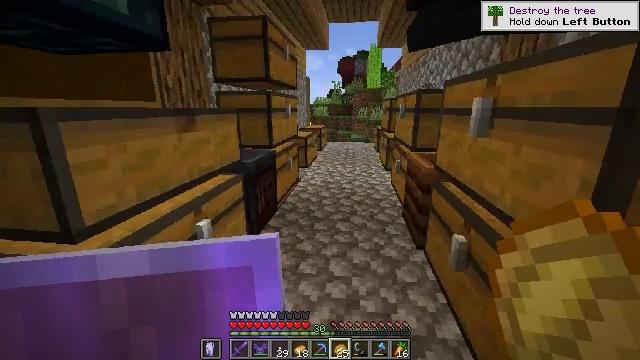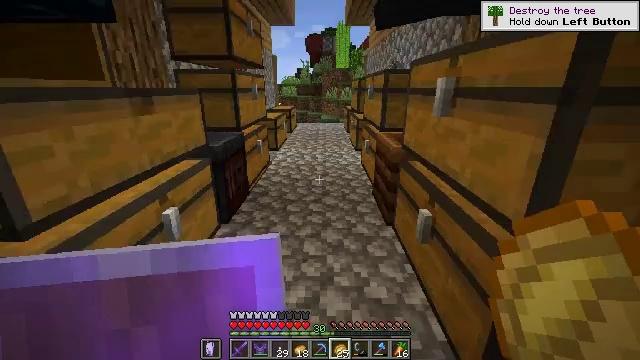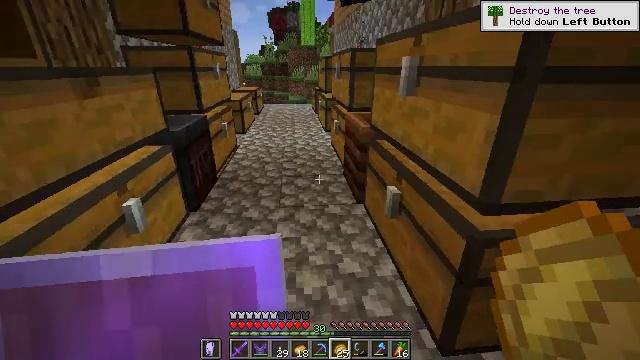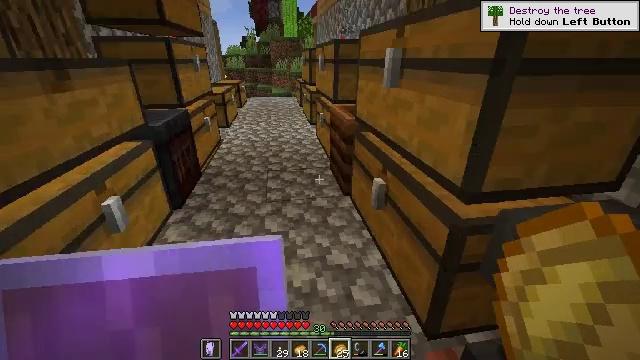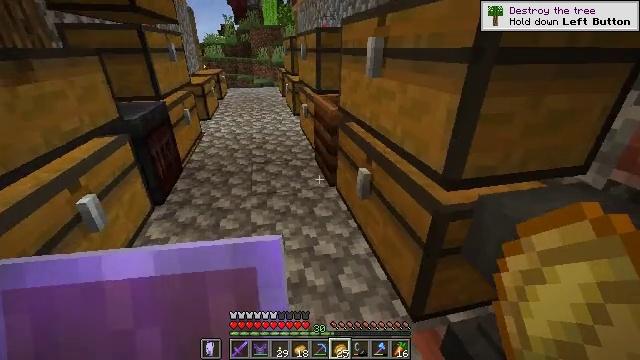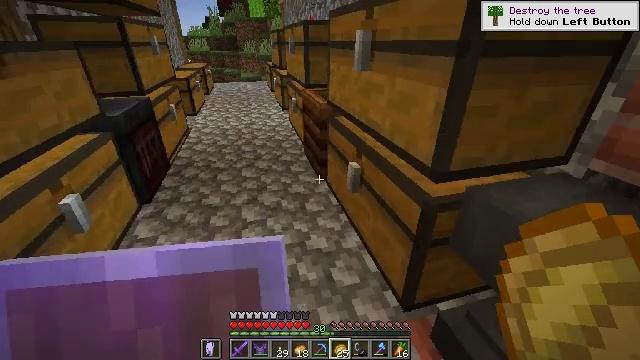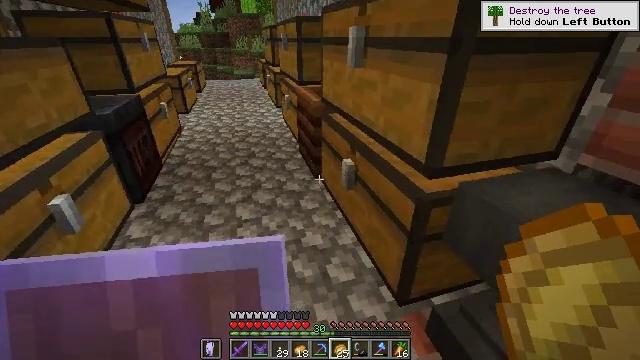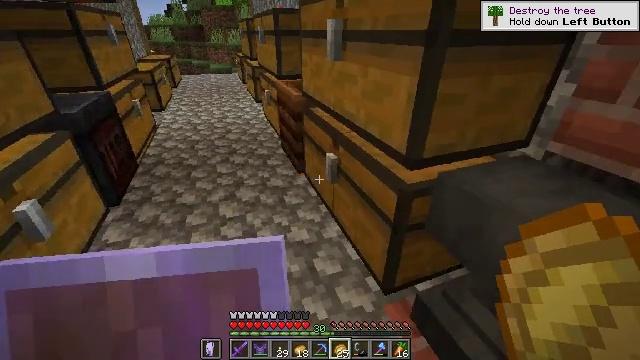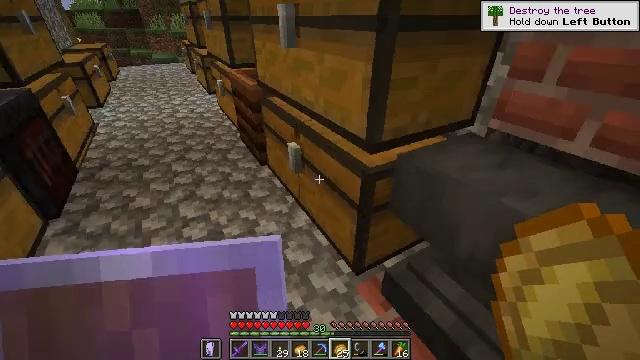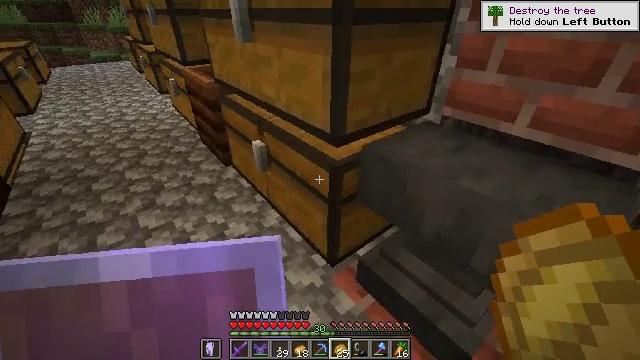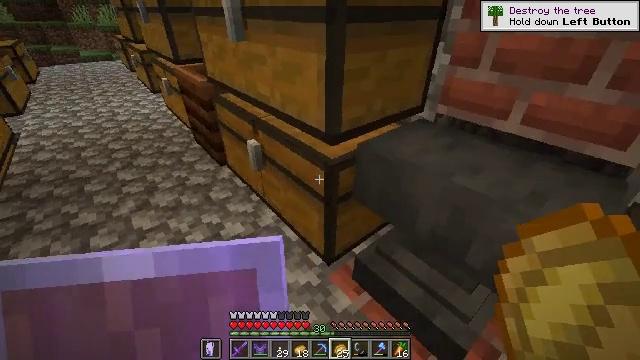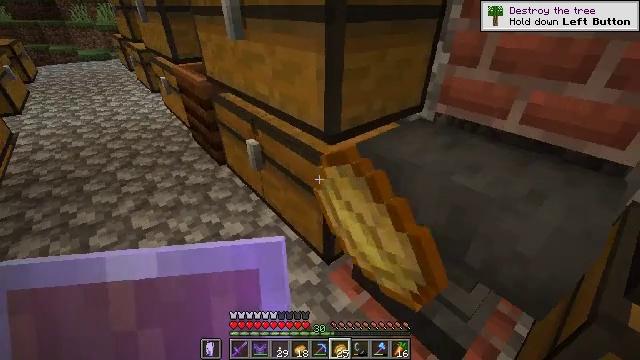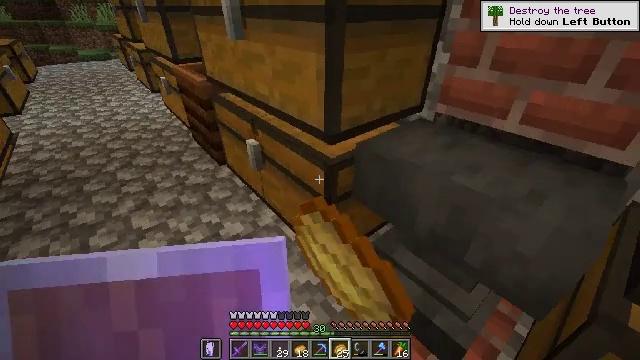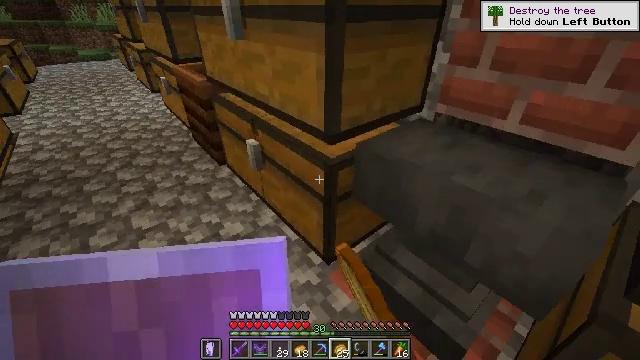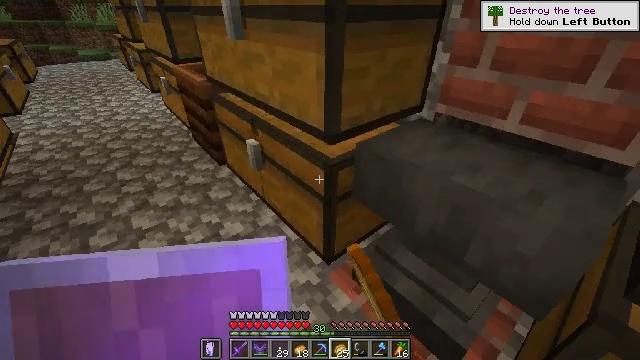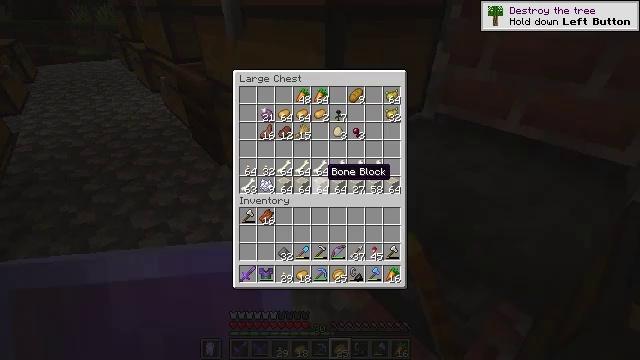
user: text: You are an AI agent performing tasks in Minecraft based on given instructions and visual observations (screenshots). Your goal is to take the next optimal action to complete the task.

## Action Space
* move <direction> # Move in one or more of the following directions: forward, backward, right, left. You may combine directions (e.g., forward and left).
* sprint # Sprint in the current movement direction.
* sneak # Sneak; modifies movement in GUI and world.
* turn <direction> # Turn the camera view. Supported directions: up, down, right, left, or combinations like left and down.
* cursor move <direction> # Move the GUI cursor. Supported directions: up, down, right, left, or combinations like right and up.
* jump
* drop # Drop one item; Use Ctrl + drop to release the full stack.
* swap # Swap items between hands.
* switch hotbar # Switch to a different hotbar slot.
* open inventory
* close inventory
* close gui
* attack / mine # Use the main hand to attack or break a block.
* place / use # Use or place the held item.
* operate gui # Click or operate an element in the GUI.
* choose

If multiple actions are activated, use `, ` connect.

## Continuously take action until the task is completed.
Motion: motion action
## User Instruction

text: Open a crafting table and craft the TNT.
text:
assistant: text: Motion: turn right and down
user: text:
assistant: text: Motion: turn right and down
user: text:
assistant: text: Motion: turn right and down
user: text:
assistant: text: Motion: turn right and down
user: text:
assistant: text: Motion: turn right and down
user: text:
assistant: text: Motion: turn right
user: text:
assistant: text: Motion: turn right and down
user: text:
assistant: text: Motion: turn right and down
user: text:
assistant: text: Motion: turn right and down
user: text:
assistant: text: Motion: turn right, use / place
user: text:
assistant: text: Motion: use / place
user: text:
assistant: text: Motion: use / place
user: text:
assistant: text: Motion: no_op
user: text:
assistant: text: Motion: no_op
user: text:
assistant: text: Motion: open gui
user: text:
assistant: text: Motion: no_op
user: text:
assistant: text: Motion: no_op
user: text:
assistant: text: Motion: no_op
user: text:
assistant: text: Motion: no_op
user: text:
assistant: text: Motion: no_op
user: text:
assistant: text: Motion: no_op
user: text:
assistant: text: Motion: no_op
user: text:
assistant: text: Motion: no_op
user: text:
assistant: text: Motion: no_op
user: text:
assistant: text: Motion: no_op
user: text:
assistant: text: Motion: no_op
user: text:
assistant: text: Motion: no_op
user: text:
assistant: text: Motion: no_op
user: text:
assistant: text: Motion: no_op
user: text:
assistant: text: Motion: cursor move down